Question: This example creates a single QListWidget with its items right-click enabled.
Right-click brings up QMenu. Choosing a menu opens a OS File Browser in a current user's home directory.
After a File Browser is closed QMenu re-appears which is very annoying.
How to avoid this undesirable behavior?

'''
import sys, subprocess
from os.path import expanduser
from PyQt4 import QtGui, QtCore
class Window(QtGui.QWidget):
def __init__(self):
QtGui.QWidget.__init__(self)
layout = QtGui.QVBoxLayout(self)
self.listWidget = QtGui.QListWidget()
self.listWidget.addItems(('One','Two','Three','Four','Five'))
self.listWidget.setContextMenuPolicy(QtCore.Qt.CustomContextMenu)
self.listWidget.connect(self.listWidget,QtCore.SIGNAL('customContextMenuRequested(QPoint)'),self.showMenu)
self.menu=QtGui.QMenu()
menuItem=self.menu.addAction('Open Folder')
self.connect(menuItem,QtCore.SIGNAL('triggered()'),self.openFolder)
layout.addWidget(self.listWidget)
def showMenu(self, QPos):
parentPosition=self.listWidget.mapToGlobal(QtCore.QPoint(0, 0))
menuPosition=parentPosition+QPos
self.menu.move(menuPosition)
self.menu.show()
def openFolder(self):
if sys.platform.startswith('darwin'):
subprocess.call(['open', '-R',expanduser('~')])
if sys.platform.startswith('win'):
subprocess.call(['explorer','"%s"'%expanduser('~')])
if __name__ == '__main__':
import sys
app = QtGui.QApplication(sys.argv)
window = Window()
window.show()
sys.exit(app.exec_())
'''
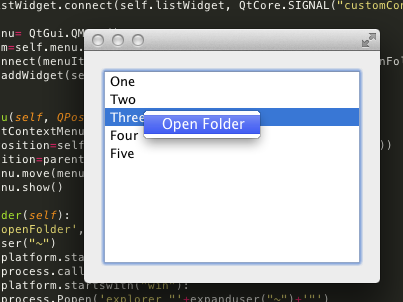
Answer: Two ideas come to my mind:
1. Try adding self as a constructor parameter when defining QMenu(), passing your QWidget as a parent.
2. Call self.menu.hide() in the openFolder() method.
3. Tip: instead of using subprocess to open up explorer, there's an arguably better, cross platform solution in Qt called QDesktopServices - see http://pyqt.sourceforge.net/Docs/PyQt4/qdesktopservices.html